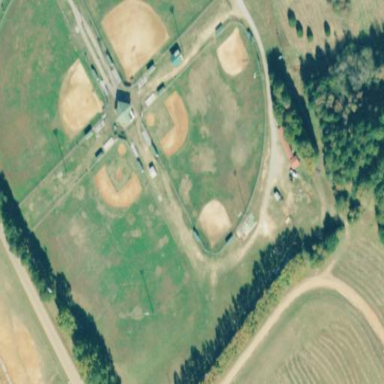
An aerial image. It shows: Softball pitch for leisure and sport activities.